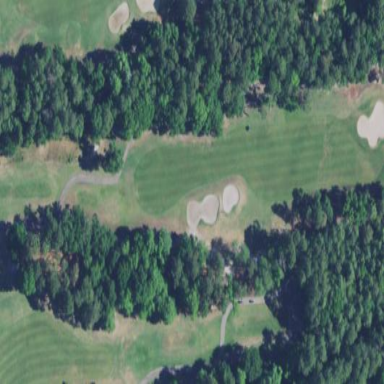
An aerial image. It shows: Grassy area designated as golf fairway.